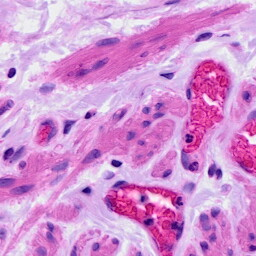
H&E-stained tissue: Ovarian